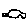
Label: car